Question: I am facing problem in inserting a newline character in 'xAxes' labels with chart Js.
Below is the sample code used for formatting 'xAxes' labels
'''
"scales": {
"xAxes": [{
"type" : 'time',
"display": true,
time: {
unit: 'millisecond',
stepSize: 5,
displayFormats: {
millisecond: 'HH:mm - YYYY/MM/DD'
}
}
}]
}
'''
With the above code, the 'xAxes' labels looks like '13:10 - 2022/02/01'.
But, I want to be like below:

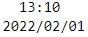
Answer: For multiline labels you will need to proide an array for the label in which each entry is its own line. This can be achieved with the tick callback:
'''
function newDate(milis) {
return moment().add(milis, 'ms');
}
var config = {
type: 'line',
data: {
labels: [newDate(-4), newDate(-3), newDate(2), newDate(3), newDate(4), newDate(5), newDate(6)],
datasets: [{
label: "My First dataset",
data: [1, 3, 4, 2, 1, 4, 2],
}]
},
options: {
scales: {
xAxes: [{
ticks: {
callback: (tick) => (tick.split('-'))
},
type: 'time',
time: {
unit: 'millisecond',
stepSize: 5,
displayFormats: {
millisecond: 'HH:mm - YYYY/MM/DD'
}
}
}],
},
}
};
var ctx = document.getElementById("myChart").getContext("2d");
new Chart(ctx, config);
'''
'''
<script src="https://cdnjs.cloudflare.com/ajax/libs/moment.js/2.13.0/moment.min.js"></script>
<script src="https://cdnjs.cloudflare.com/ajax/libs/Chart.js/2.9.4/Chart.bundle.min.js"></script>
<canvas id="myChart"></canvas>
'''